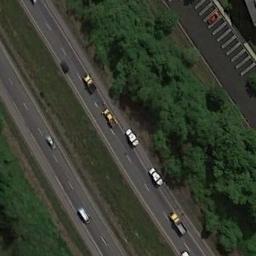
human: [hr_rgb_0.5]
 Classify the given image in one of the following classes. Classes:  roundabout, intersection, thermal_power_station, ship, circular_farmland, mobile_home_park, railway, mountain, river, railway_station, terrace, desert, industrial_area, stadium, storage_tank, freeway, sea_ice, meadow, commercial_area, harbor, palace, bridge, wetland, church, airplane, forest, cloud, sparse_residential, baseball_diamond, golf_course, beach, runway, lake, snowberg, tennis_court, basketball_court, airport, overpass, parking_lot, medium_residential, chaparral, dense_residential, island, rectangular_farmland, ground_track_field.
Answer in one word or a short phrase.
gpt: freeway